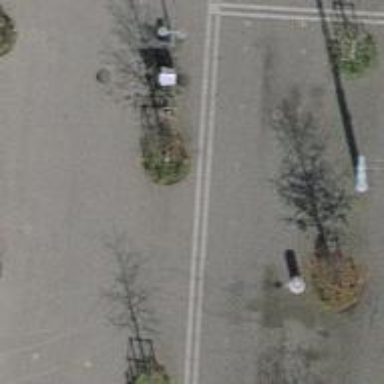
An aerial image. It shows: Marketplace.